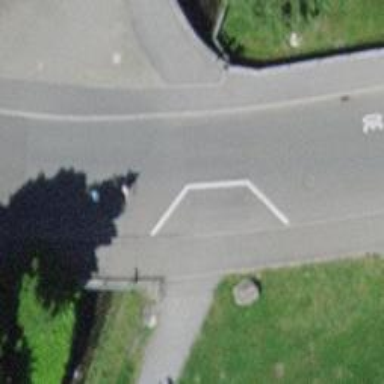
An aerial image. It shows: Unmarked crossing on the road.